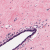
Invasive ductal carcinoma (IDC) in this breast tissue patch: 0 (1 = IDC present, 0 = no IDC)